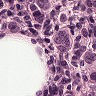
Metastatic tissue present: yes